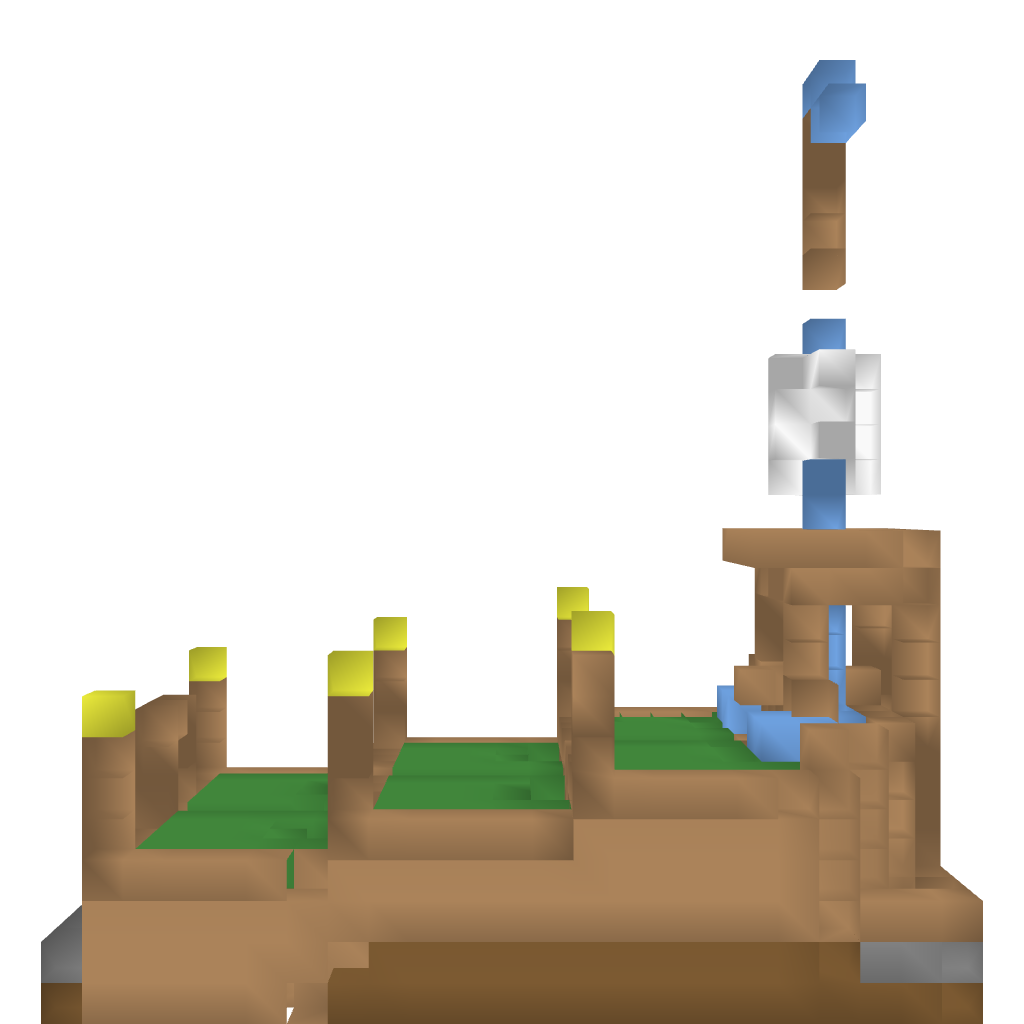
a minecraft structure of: Wheat Farm For 1.6.* bad low quality